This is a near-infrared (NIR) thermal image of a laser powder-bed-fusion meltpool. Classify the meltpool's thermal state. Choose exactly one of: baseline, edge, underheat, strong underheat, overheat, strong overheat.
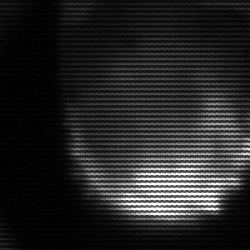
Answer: edge